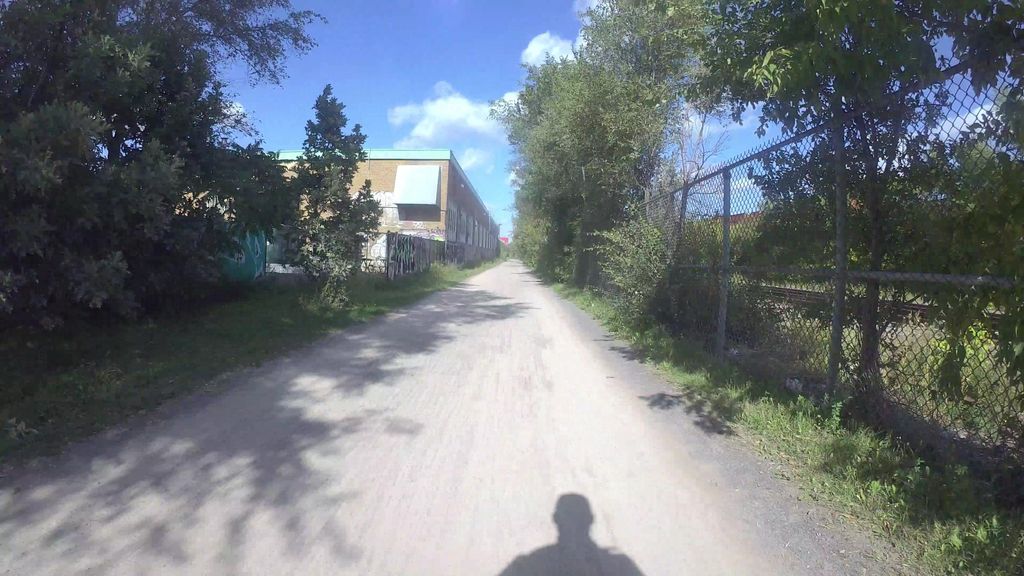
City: montreal